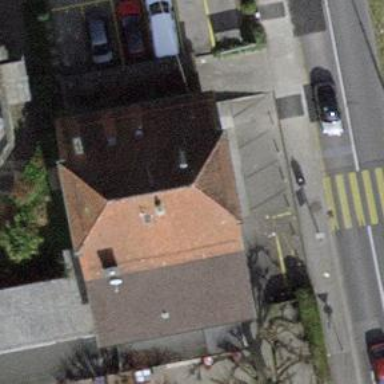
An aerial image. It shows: Restaurant.